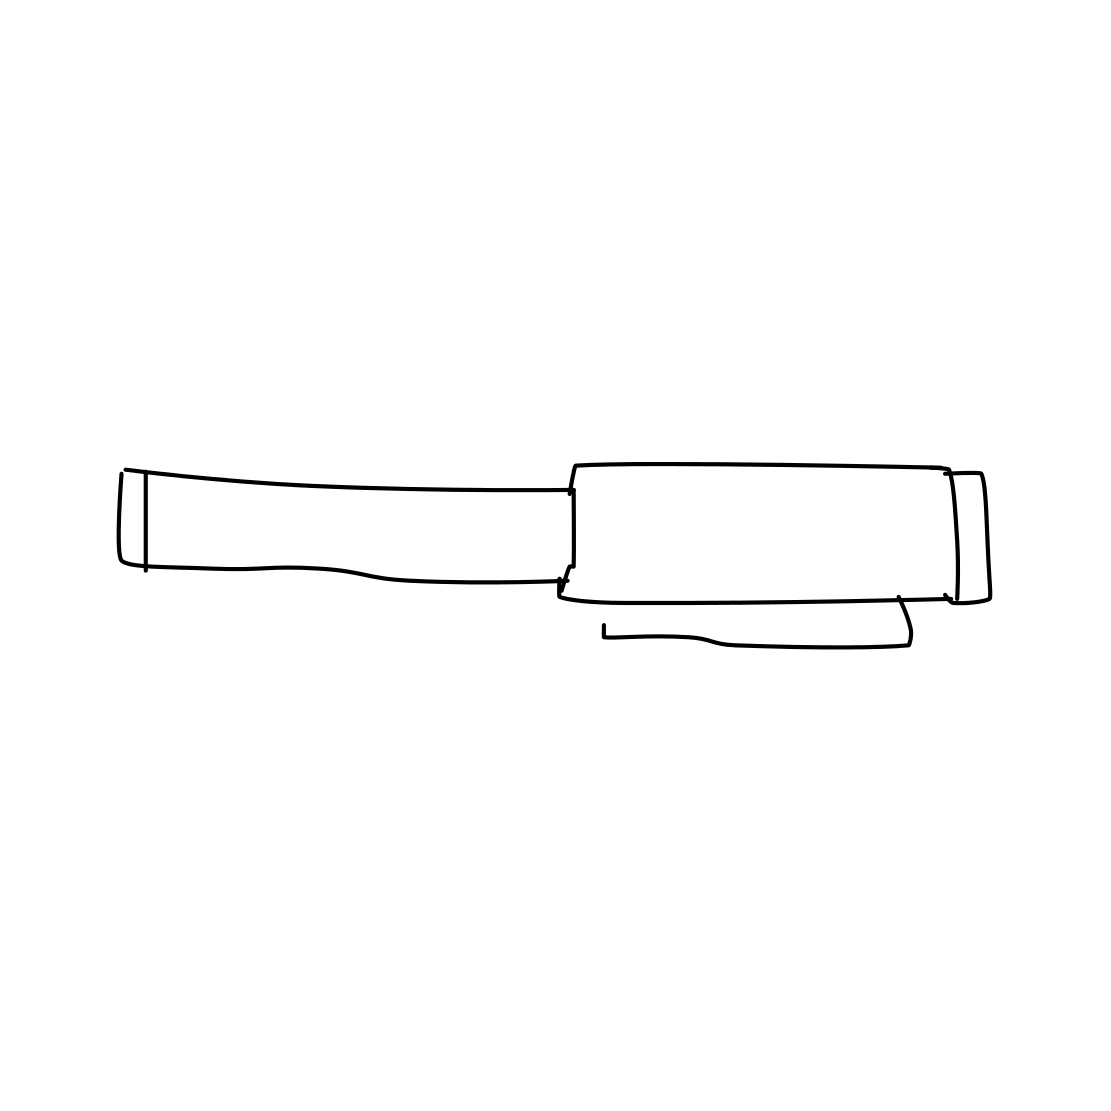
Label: pen